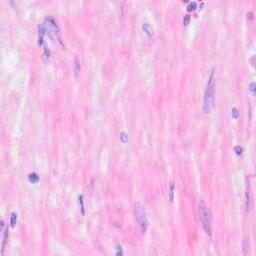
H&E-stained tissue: Kidney